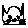
Label: cat